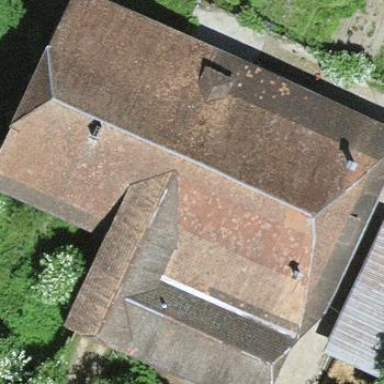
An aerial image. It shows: Farm building.